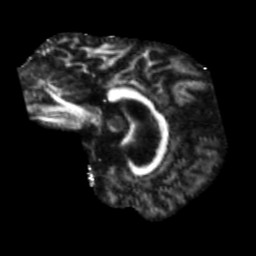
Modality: FA
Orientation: sagittal
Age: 71
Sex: male
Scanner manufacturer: siemens
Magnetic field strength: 3 T
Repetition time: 5.47 s
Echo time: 0.0854 s